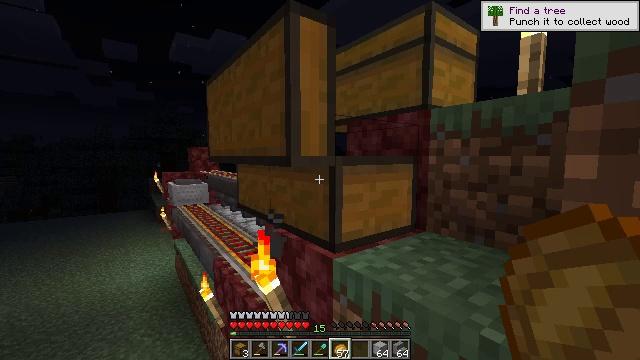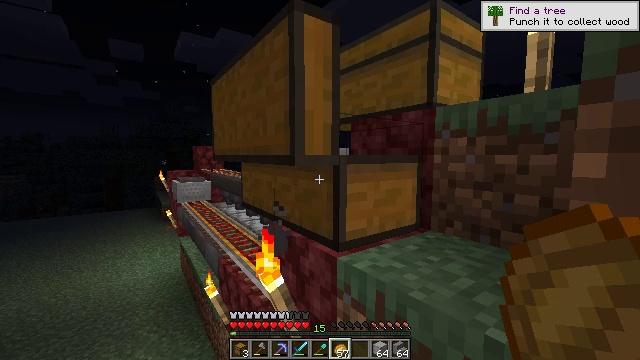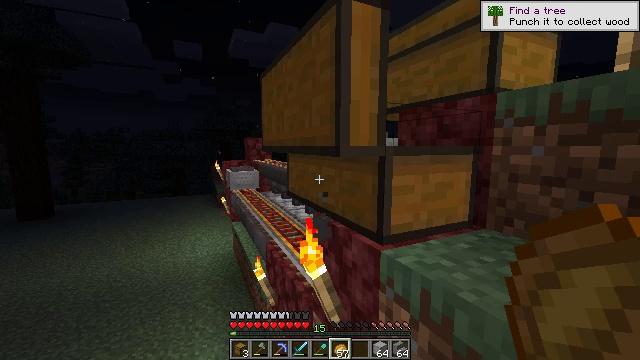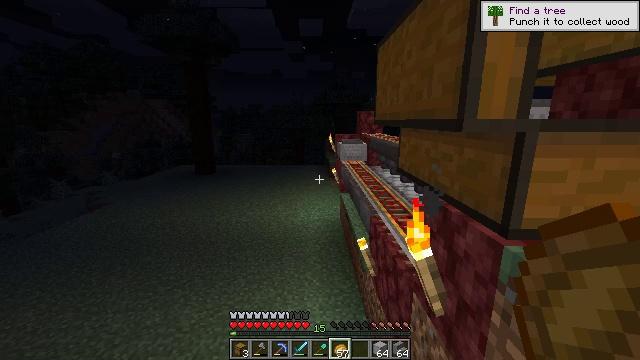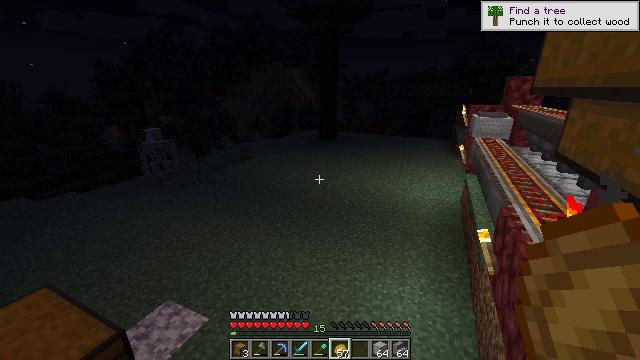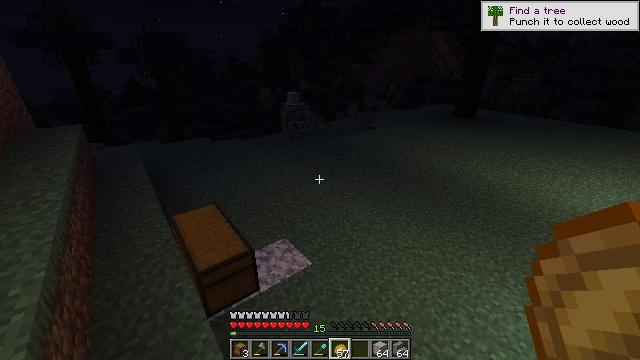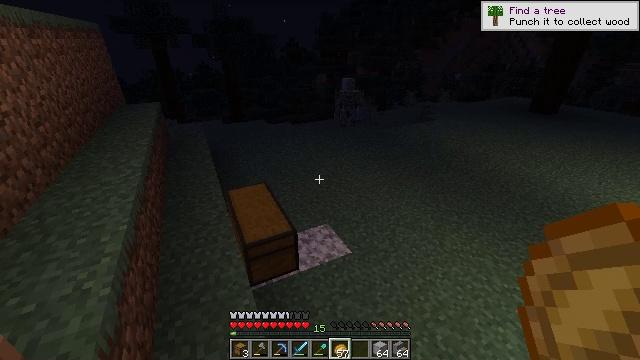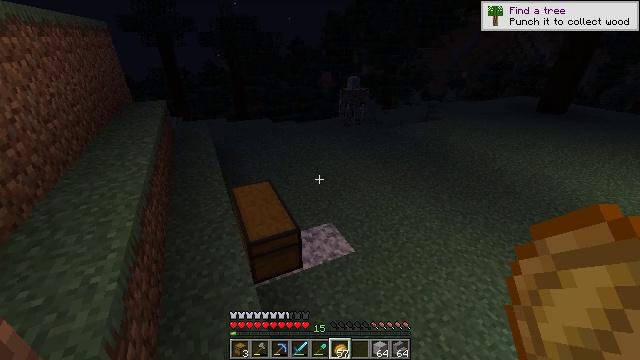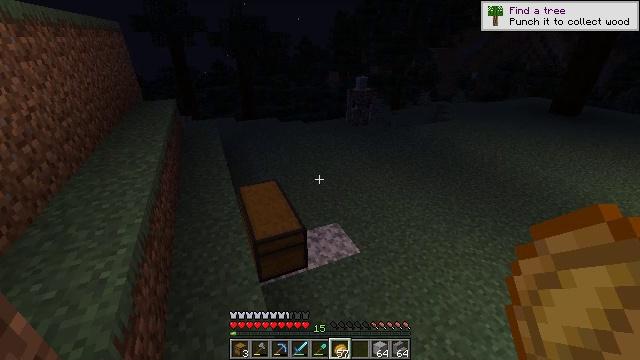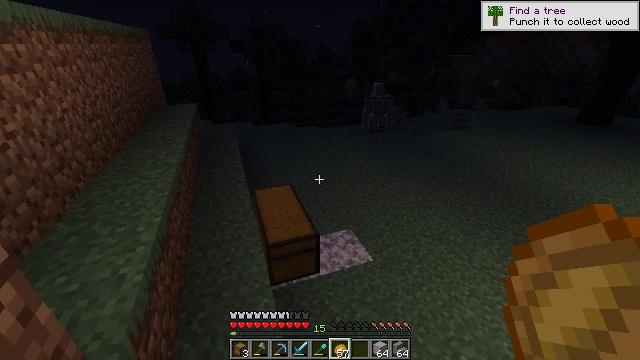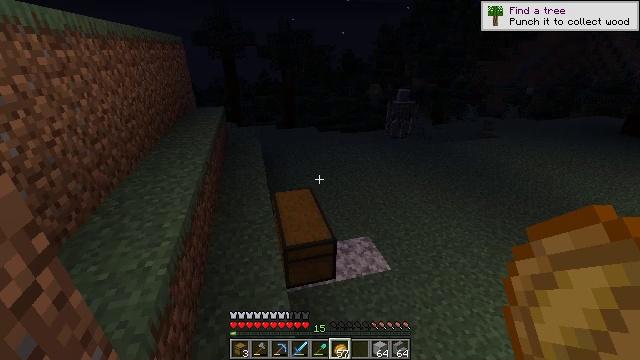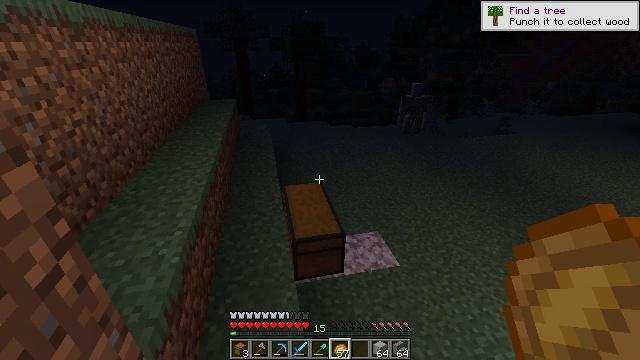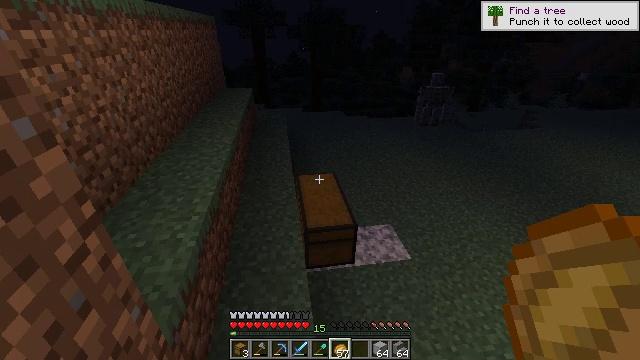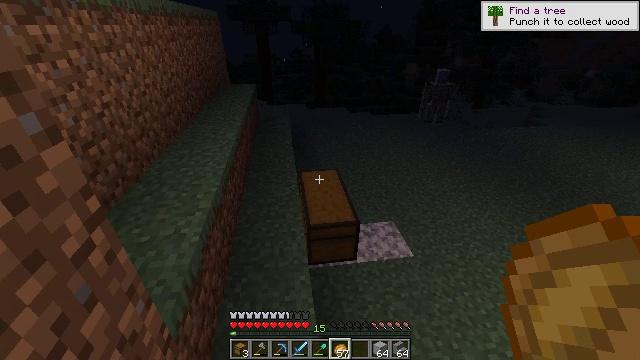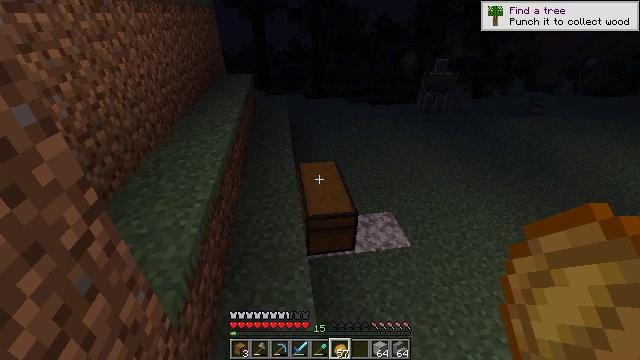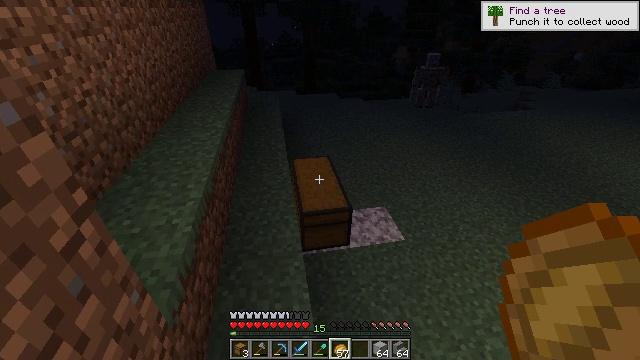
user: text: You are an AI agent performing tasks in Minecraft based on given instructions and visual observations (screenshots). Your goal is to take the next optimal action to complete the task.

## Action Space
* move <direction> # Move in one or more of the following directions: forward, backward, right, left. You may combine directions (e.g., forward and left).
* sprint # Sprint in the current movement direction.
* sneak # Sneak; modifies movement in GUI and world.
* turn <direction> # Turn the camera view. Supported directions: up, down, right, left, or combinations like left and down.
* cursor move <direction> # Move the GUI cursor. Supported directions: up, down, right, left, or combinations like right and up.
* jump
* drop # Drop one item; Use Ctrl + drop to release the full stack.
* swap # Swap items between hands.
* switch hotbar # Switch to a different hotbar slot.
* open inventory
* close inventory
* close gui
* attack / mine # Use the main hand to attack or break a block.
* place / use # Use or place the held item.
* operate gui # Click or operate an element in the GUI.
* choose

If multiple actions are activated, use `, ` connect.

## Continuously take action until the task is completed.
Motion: motion action
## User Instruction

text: Remove a baked potato from the inventory.
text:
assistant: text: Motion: no_op
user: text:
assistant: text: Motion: turn left and down
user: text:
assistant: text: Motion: turn left and down
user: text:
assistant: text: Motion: turn left and down
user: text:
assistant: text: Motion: turn left and down
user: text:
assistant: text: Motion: turn left and down
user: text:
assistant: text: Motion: turn left
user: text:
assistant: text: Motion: turn left
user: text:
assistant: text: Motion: turn left and up
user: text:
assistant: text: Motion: turn left and up
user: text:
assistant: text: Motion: turn left and down
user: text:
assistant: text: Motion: turn left and down
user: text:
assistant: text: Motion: no_op
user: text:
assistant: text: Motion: turn down
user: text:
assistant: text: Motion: turn right
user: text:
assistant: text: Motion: turn right and down
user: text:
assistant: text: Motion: use / place
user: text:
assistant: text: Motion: use / place
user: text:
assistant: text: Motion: use / place
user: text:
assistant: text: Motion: no_op
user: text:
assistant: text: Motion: no_op
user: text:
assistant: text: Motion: no_op
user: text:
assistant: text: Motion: no_op
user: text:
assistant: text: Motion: no_op
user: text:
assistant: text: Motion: no_op
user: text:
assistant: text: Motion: turn right
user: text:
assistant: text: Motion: no_op
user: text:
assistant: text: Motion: no_op
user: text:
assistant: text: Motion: no_op
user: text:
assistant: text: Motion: no_op